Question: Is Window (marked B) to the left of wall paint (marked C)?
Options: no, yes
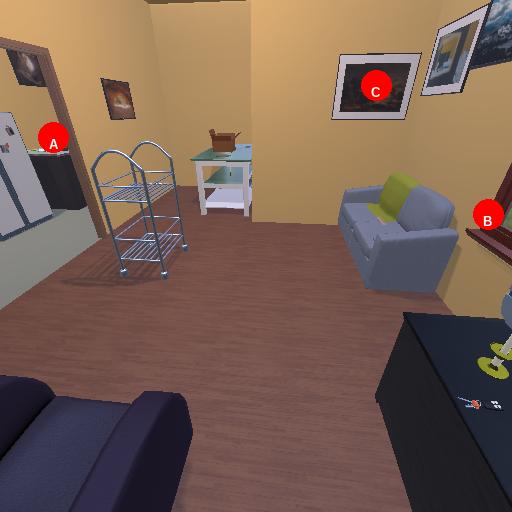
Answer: no